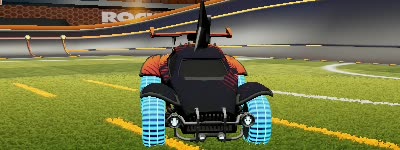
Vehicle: octane